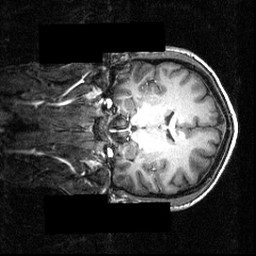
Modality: T1w
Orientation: coronal
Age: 24
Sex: male
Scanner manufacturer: siemens
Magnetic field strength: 3.951 T
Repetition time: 1.5 s
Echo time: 0.00335 s